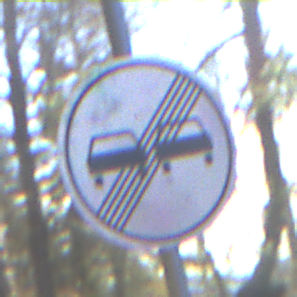
Verkehrszeichen: EndeUeberholverbot
Umgebung: Outdoor, Nature
Tageszeit: MorningAfternoon
Wetter: Clear
Licht: Natural
Jahreszeit: Winter
Kontrast: HighContrast